Field crop: maize
Growth stage: 2
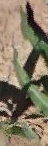
Species: maize